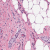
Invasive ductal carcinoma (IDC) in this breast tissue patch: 1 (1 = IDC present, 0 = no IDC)